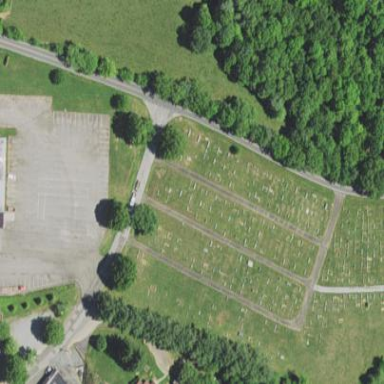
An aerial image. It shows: Cemetery.